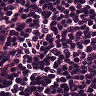
Metastatic tissue present: no